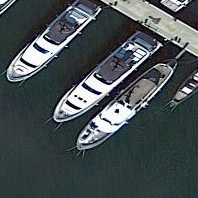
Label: civil